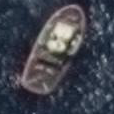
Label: Towing_vessel